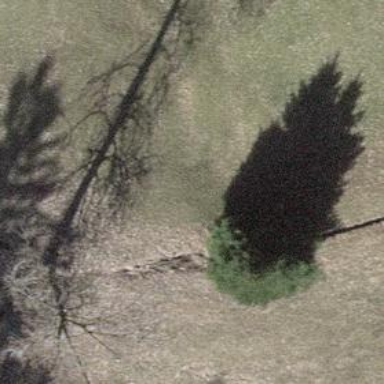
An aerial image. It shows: Urban area featuring tree as natural element.